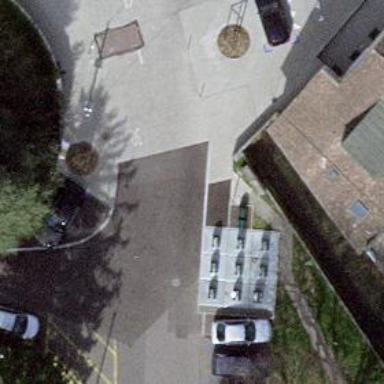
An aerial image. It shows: Recycling container at amenity designated for recycling.